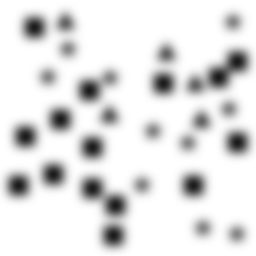
Squares: 15
Triangles: 5
Stars: 10
Total shapes: 30